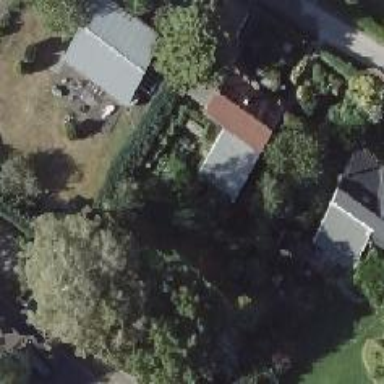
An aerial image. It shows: Plot within allotments.